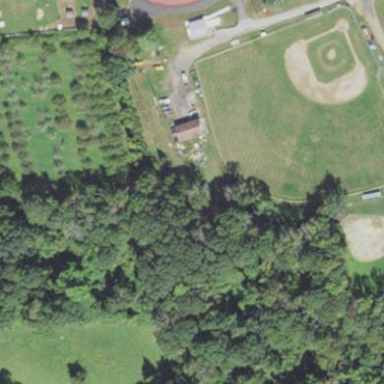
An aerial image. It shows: Baseball pitch for leisure and sports activities.